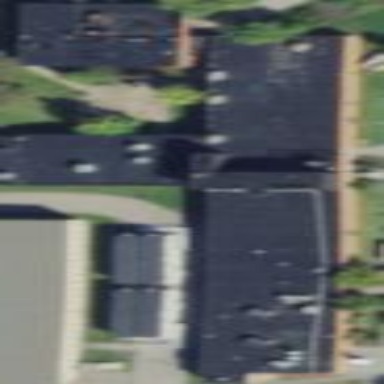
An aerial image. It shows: Flat-roofed university building with black roof.